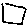
Label: square